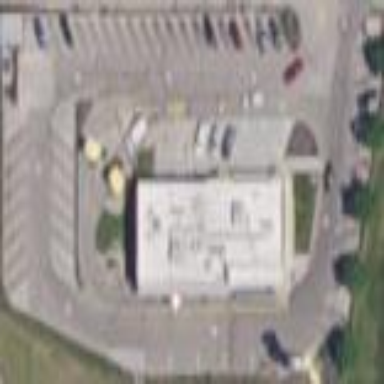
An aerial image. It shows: Retail area.